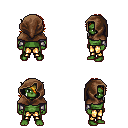
a pixel art fantasy rpg character, male body template, orc, green skin, steel arm armor, gold greaves, light blonde swoop hairstyle, cloth hood, four views (front, back, left, right), 2x2 character sprite sheet, small pixel art, hard edges, no anti-aliasing